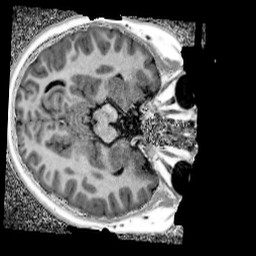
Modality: UNIT1_denoised
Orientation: axial
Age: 10
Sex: male
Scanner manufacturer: siemens
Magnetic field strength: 3 T
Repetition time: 4 s
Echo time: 0.00299 s